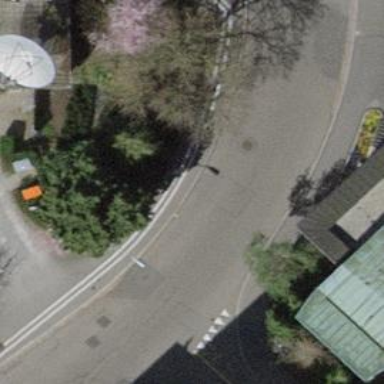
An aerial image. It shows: Kerb serving as barrier.